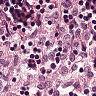
Metastatic tissue present: no